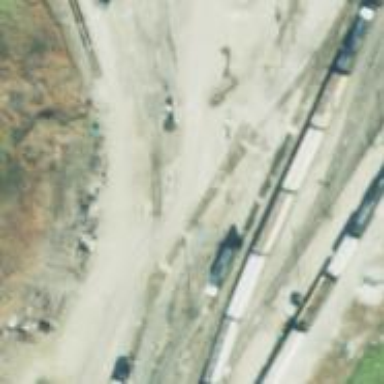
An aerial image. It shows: Disused railway.